Interaction volume radius: 5 \u00c5
Interaction volume height: 45 \u00c5
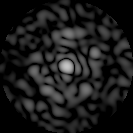
Disorder parameter: 0.8556